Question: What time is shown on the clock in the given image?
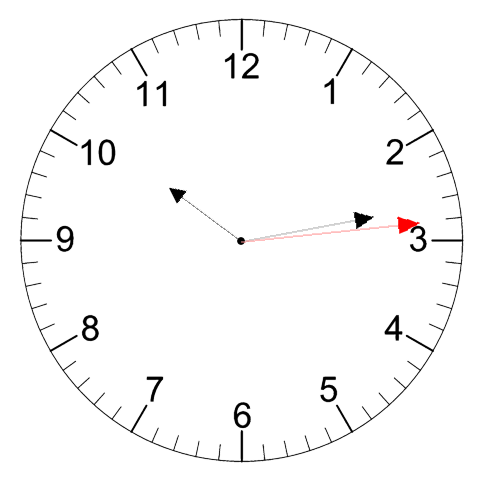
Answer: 10:13:14